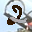
Label: 2